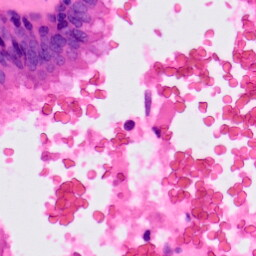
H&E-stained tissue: Lung